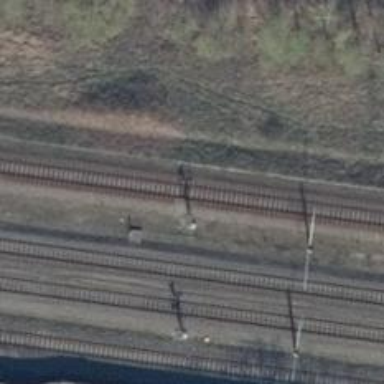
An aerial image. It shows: Railway signal.